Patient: sex F, age 63
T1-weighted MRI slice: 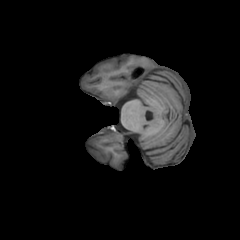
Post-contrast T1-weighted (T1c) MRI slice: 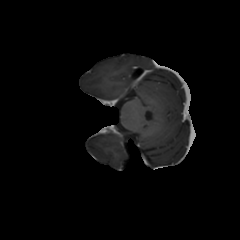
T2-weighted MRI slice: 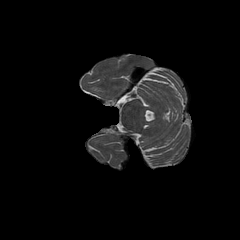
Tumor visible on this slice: no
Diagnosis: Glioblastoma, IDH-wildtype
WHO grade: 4